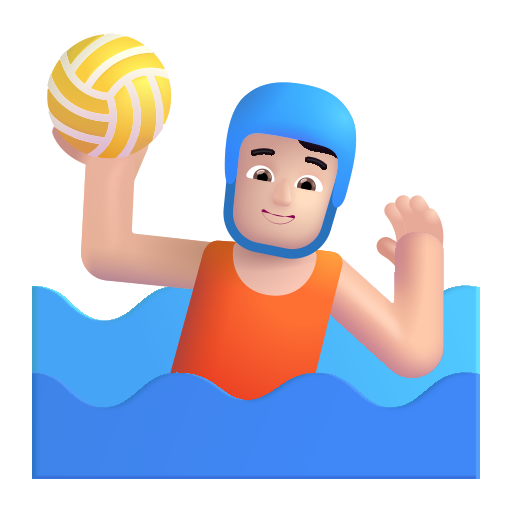
person playing water polo color light